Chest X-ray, PA view. Patient: 28 years old, sex M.
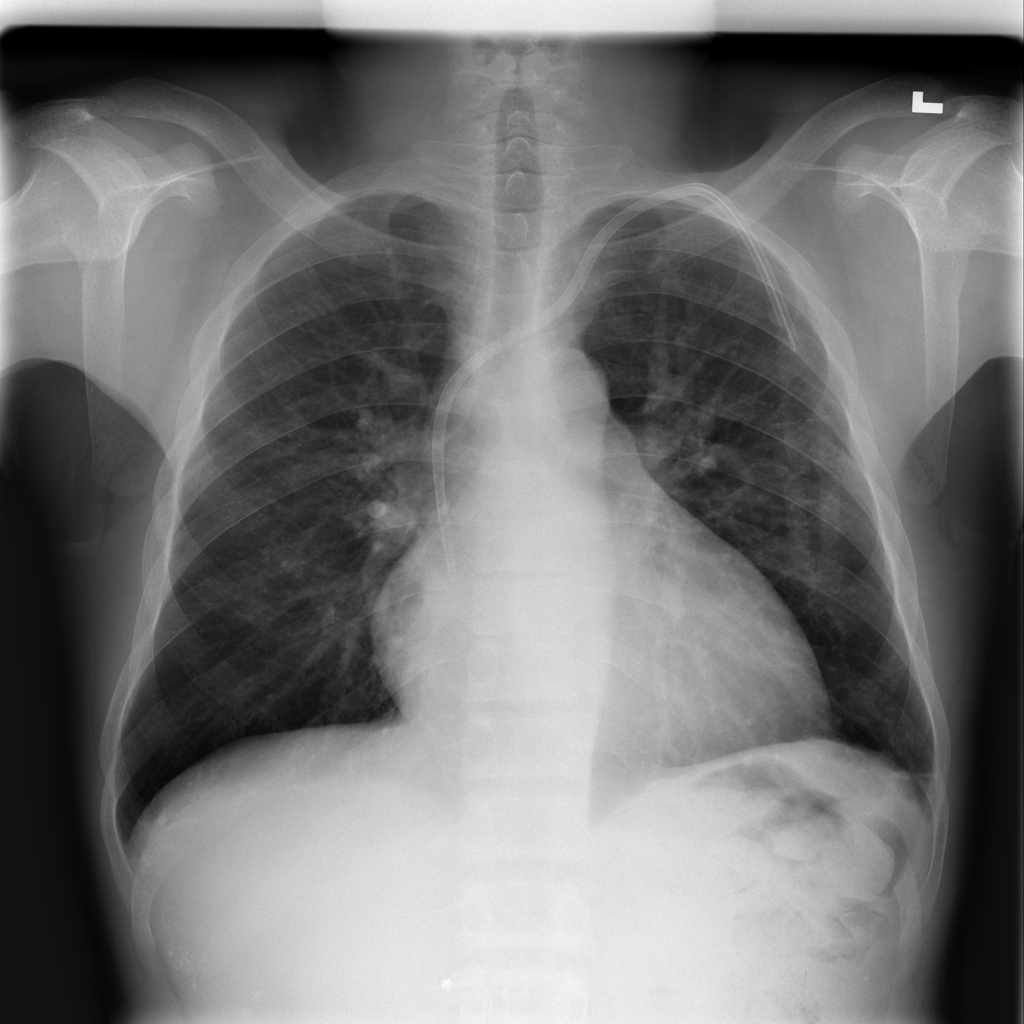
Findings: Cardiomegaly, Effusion